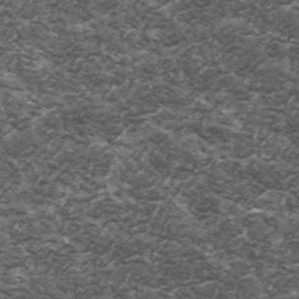
Label: frost